Field crop: maize
Growth stage: 2
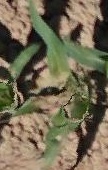
Species: maize